Question: i came across this question on this website called codility, but i cant really figure out how to solve it, would appreciate the help
Given an array A of n integers, and the sequence S of n elements 1 or -1 we define the value:

Assume the sum of zero elements is equal zero.
Write a function
'''
int min_abs_sum(int[] A);
'''
than given an array A of n integers from the range [-100..100] computes the lowest possible value of val(A,S) (for any sequence S with elements 1 or -1). You can assume that .
For example given array:
a={1,5,2,-2}
your function should return 0, since for sequence S=(-1,1,-1,1) the val(A,S)=0.
Here are two links for some peoples result, it doesnt show the solution but it does show the complexity of their algorithms, the first link shows the complexity at which the program should run and the second one is slower.
<URL>
<URL>
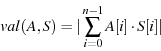
Answer: This is poorly worded version of the partition problem. You are going to split the array A into 2 groups as close to equal as possible. The one with the larger sum you'll be assigning +1 in the S array, and the other group will get -1. Pick a solution to the partition problem and adjust it to return an answer to this one. Actually it's the variant of partition that seeks the best possible value as opposed to 2 equal sets.
here is some python code based on the paper linked by @Jerry Coffin
'''
def min_abs_sum(A):
vals = []
for x in A:
for v in vals:
n = v+x
if (abs(n)<=<PHONE>) and (n not in vals): vals.append(n)
n = v-x
if (abs(n)<=<PHONE>) and (n not in vals): vals.append(n)
if (x not in vals): vals.append(x)
if (-x not in vals): vals.append(-x)
return (min([abs(x) for x in vals]))
'''
The one million value is half of 20000 (max numbers in A) times 100/2. I've used a list instead of an array, which means some things will be faster and some slower than what they do in the paper. It is conceivable that the min is achieved by summing the first half of the numbers and subtracting the second half - or something like that which requires large intermediate sums. I'm using a list rather than an array, but the size is still bounded. Sorry, I don't do Java.